Question: I have a website I created using Sprite controls and AJAX controls.
I can run the website in Chrome, and it looks just like the JSFIDDLE version.
However, when I turn to IE10 and try displaying the full website, my menu links go UP and DOWN instead of LEFT to RIGHT.
In the JSFIDDLE version (<URL>, I have to remove the AJAX stuff and replace the '<asp:LinkButton>' controls with '<a href="#">' tags, but this appears to be what ASP.NET does when it renders the webpage.
The CSS is fairly short, there is no Javascript (yet) and no other CSS.
## What could be making my page show up like this?

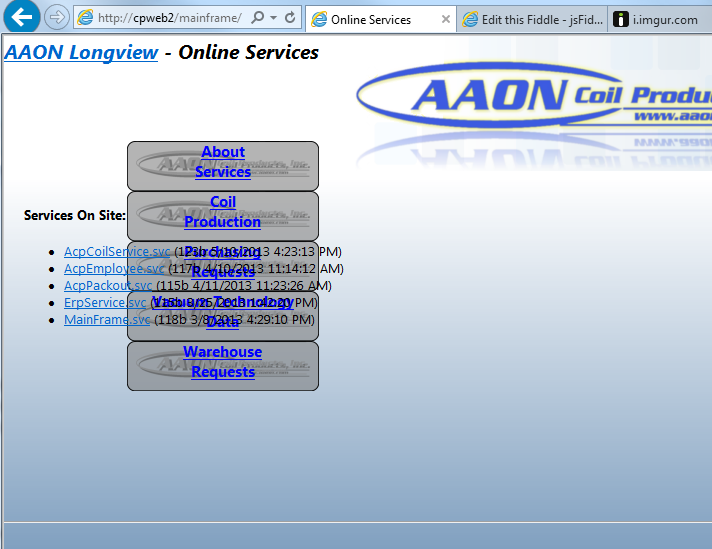
Answer: Make sure you are in standards mode - does your page start with ?
'''
<!DOCTYPE html>
'''